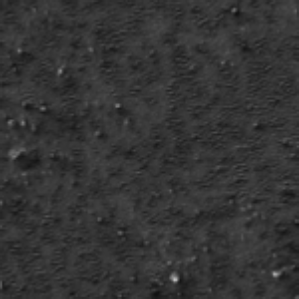
Label: frost